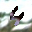
Label: 4